Question: I am trying to setup the Bonobo Git Server to use github on a centralized server. I have followed the instructions given at <URL> After doing everything as they have described, when I tried to access the Bonobo's git server webpage, I am getting the following error. As I am new to Asp.Net I am not able to completely understand what the problem is.

Can any one please guide me, what is causing this error and how may I solve it?
Plus, if you could tell me any other better Git Server for local setup, that you've tried, it'd be highly appreciated.
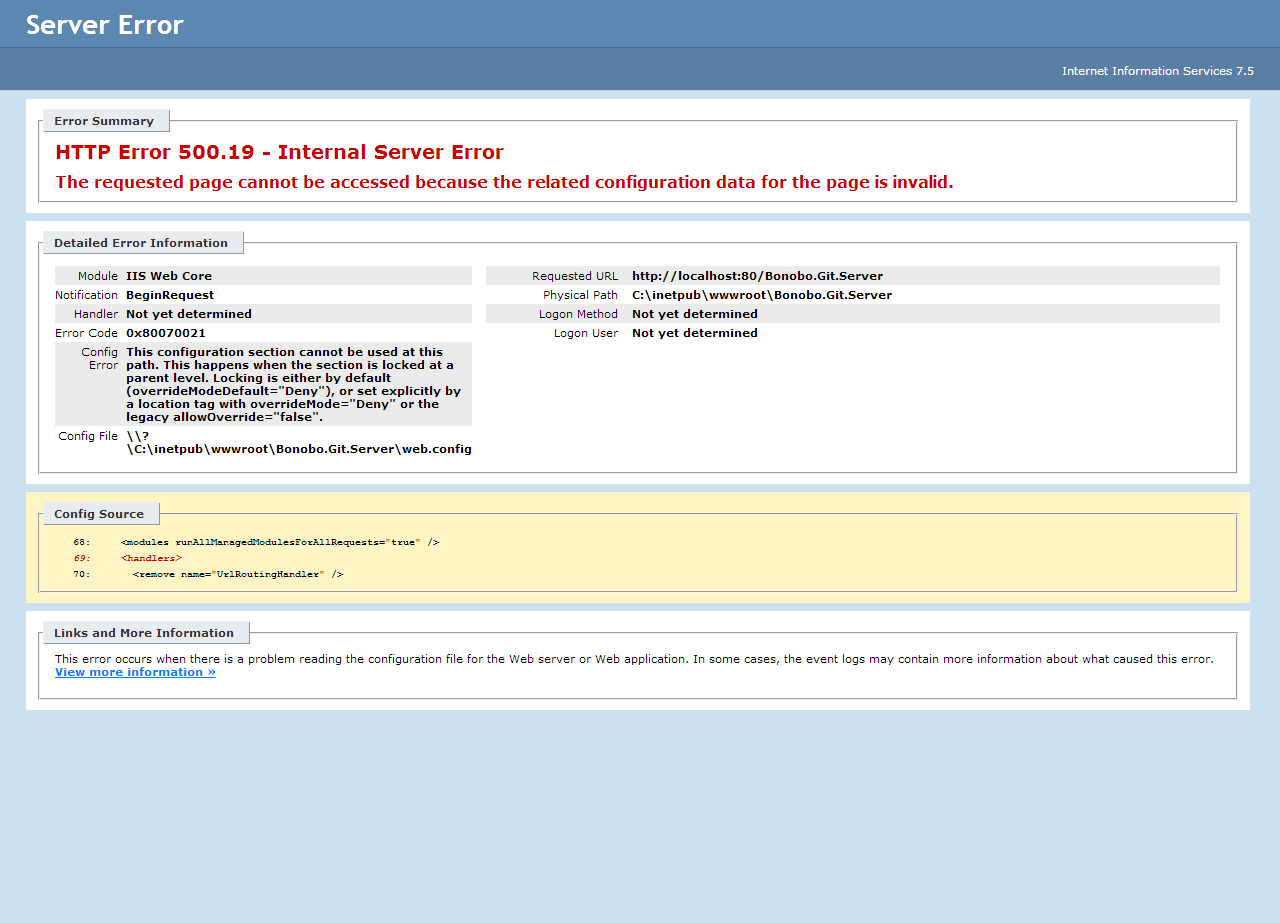
Answer: I found the solution
> <URL>
(The chosen answer helped me).
But unfortunately, now saying
> Unrecognized attribute 'targetFramework'. Note that attribute names are case-sensitive.
I searched and found this:
> <URL>
Kenik's answer
> Registering the framework with IIS is what worked for me:
C:\WINDOWS\Microsoft.NET\Framework4.0.30319>aspnet_regiis -i
helped me solve this problem. And Voilla, I've setup my Local git server finally :)
I've had problems connecting to the server after setting up the server. The following sequence worked for me:
1. Created an empty Git repository at Bonobo Git Server (In my case: localhost://Bonobo.Git.Server.new/). The Username and Password were admin/admin.
2. Created the users from the user's management control.
3. Created an empty repository called newproject, added the users to the repository.
4. At the client side, I used the following command to clone the repository:
> git clone 'http://username@server/Bonobo.Git.Server.new/newproject.git' e.g. in my case it was git clone 'http://kamran@Bonobo.Git.Server.new/newproject.git'
This cloned the repository at the client side with the warning that the repository was empty. But no problem. I moved into the repository, created some files for testing, pushed them to the server using 'git push'. Now to test, if everything was working fine, I viewed the repository history and my commit was being shown there :) To be further assure, I tried on another client the same procedure i.e. cloned the repository, made some changes and pushed them to the server. After that on my first client, I came back and pulled the repository 'git pull' and the changes were there :)
The Server's firewall must be turned off inorder for the client to connect to the server.